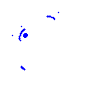
Particle: kaon